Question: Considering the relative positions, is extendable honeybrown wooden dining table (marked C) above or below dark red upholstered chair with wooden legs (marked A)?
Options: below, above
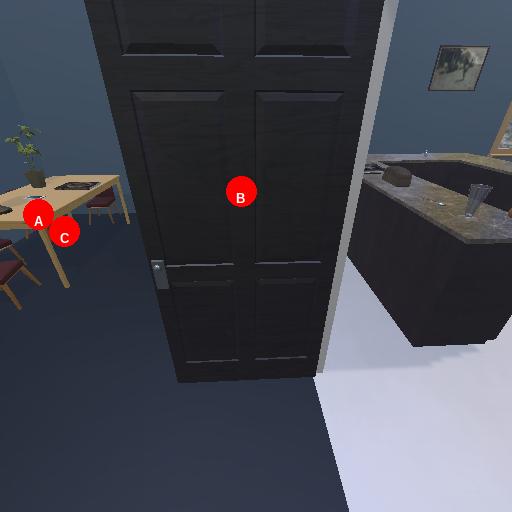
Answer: below